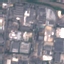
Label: Industrial